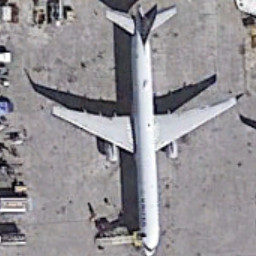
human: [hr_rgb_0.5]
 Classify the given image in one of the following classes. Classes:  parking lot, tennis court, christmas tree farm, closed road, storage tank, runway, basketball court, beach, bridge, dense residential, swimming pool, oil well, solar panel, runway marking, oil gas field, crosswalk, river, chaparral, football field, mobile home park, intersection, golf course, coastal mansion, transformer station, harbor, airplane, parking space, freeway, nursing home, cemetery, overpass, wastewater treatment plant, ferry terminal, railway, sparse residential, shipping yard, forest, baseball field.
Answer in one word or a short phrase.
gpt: airplane